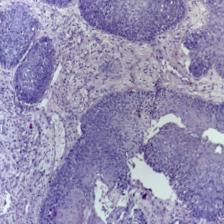
Diagnosis: OSCC